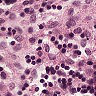
Metastatic tissue present: no